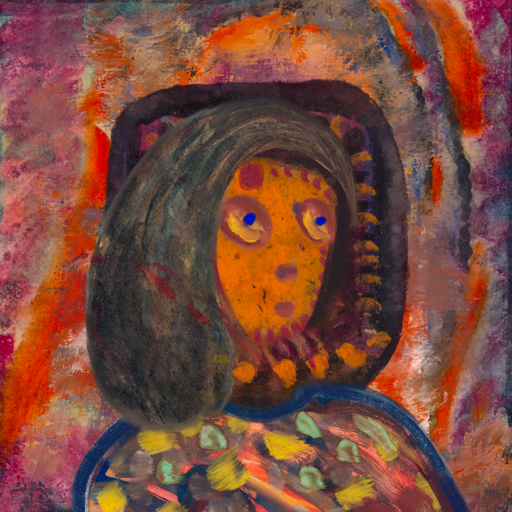
Background: Experience, Head And Neck Side: Doll_w_Hair, Face Side: Mother_And_Son_Son, Bust: Mother_And_Son_Mother, Hair Side: Gypsy_Mother, Head Accessory: Blank, Second Necklace: Blank, Necklace: Blank, Baby: Blank